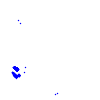
Particle: pion